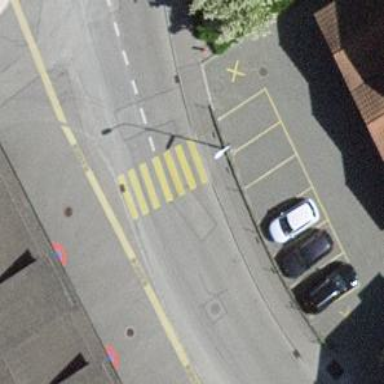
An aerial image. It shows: Zebra crossing on the road.